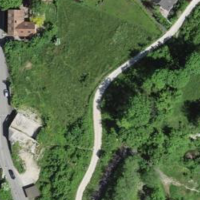
EUNIS habitat code: 24
Species observed at this site:
Rumex obtusifolius
Melilotus albus